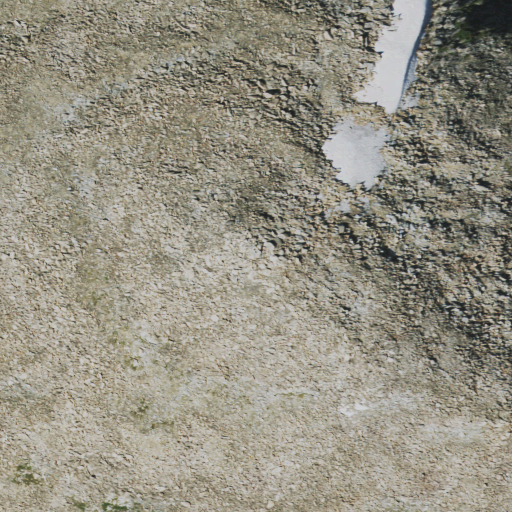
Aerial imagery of mountain in Wyoming named Darton Peak containing shrub, barren land, snow, and grassland